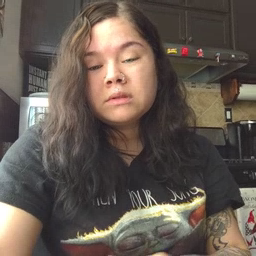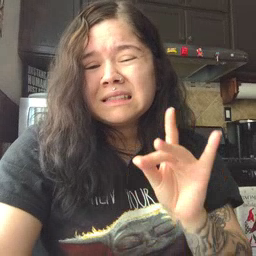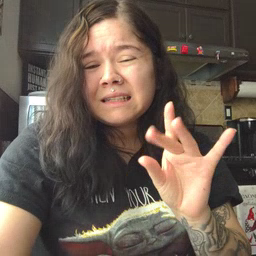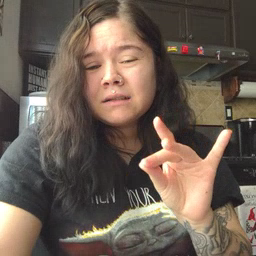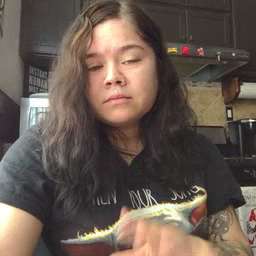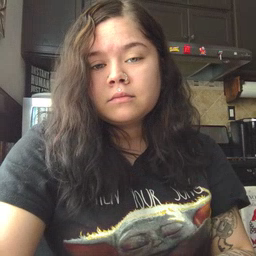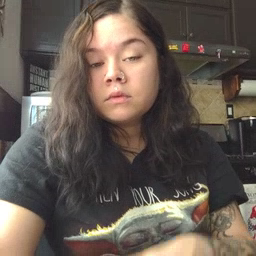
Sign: sticky